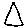
Label: triangle